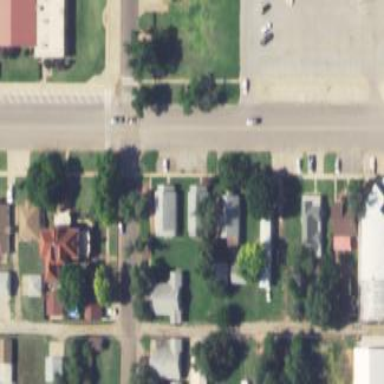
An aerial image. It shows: Residential area within neighborhood.